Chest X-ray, AP view. Patient: 65 years old, sex M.
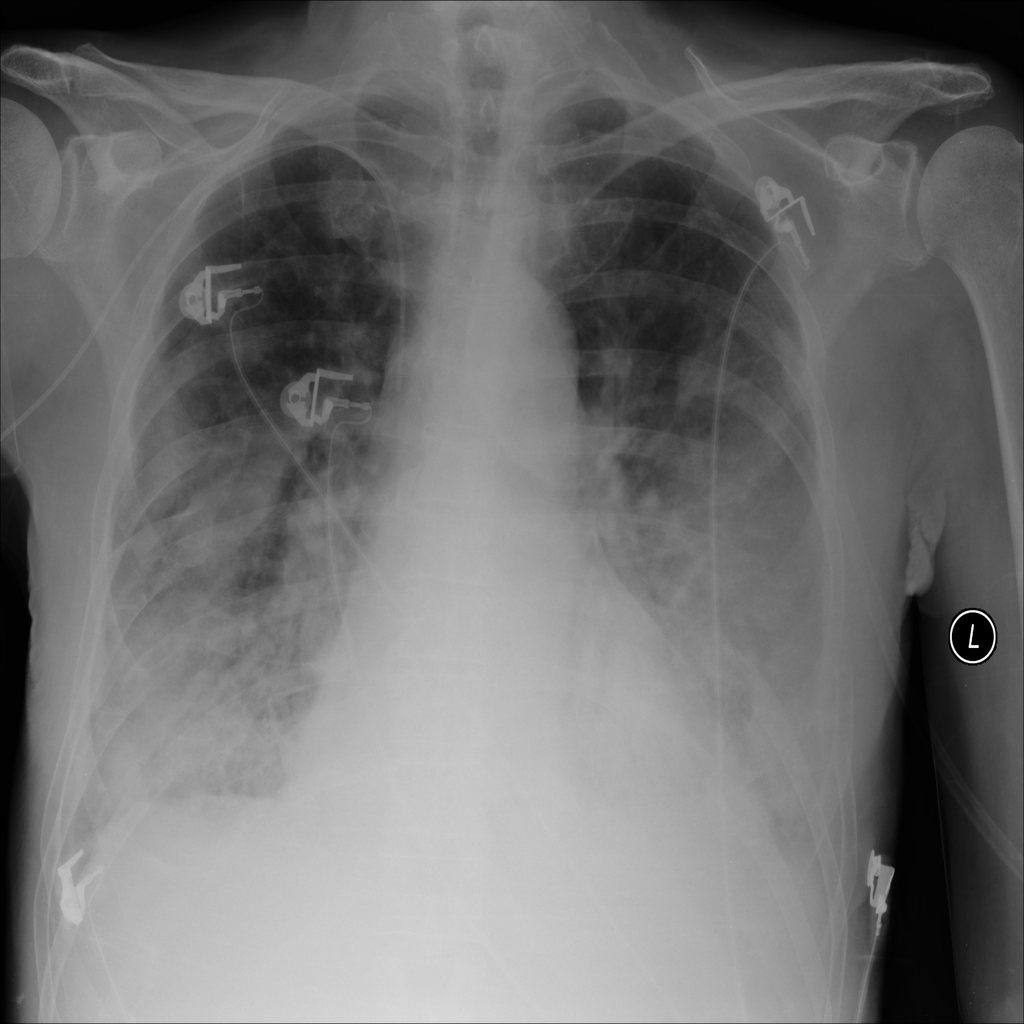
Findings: Consolidation, Mass